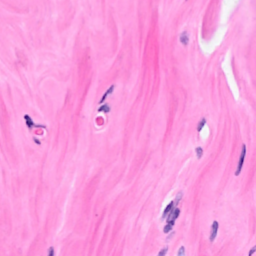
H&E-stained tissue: Breast